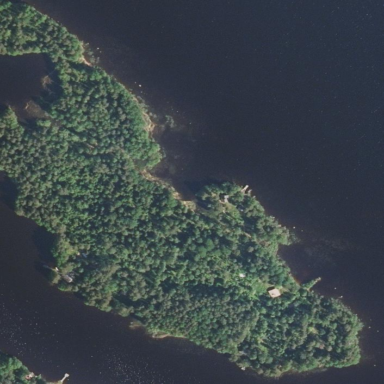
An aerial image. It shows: Islet surrounded by woodland.